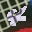
Label: 4